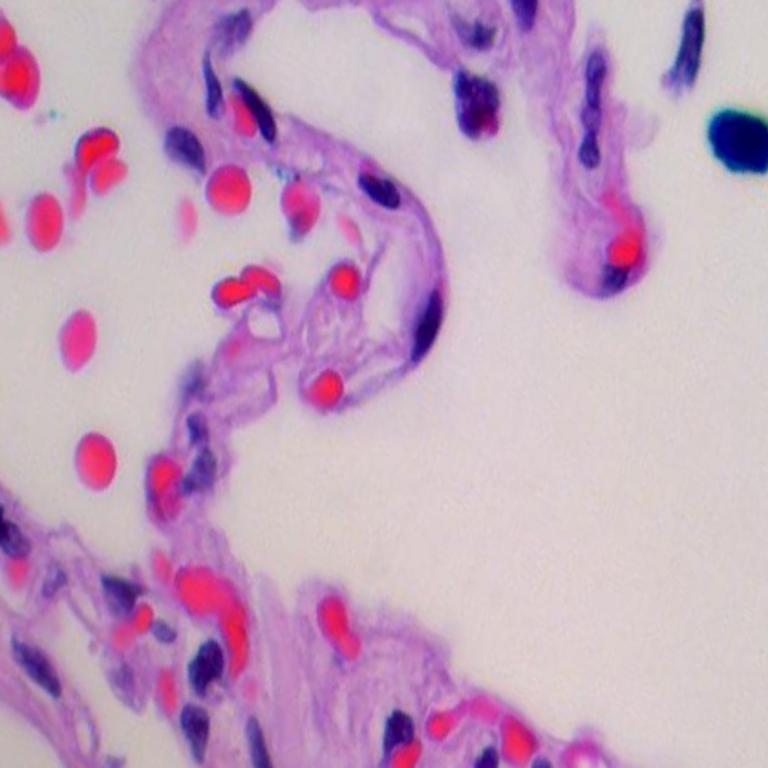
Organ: lung
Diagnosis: benign